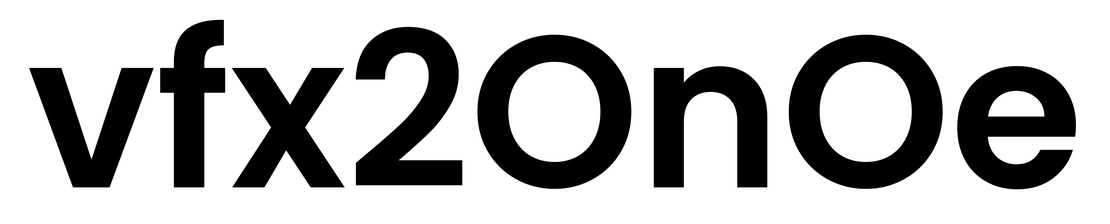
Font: Poppins-SemiBold